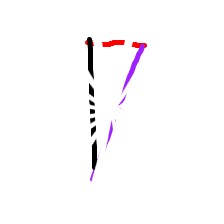
Shape: triangle